This time-domain trace was recorded on a rotor test rig. Classify the rotor condition as one of: normal, misalignment, unbalance, looseness.
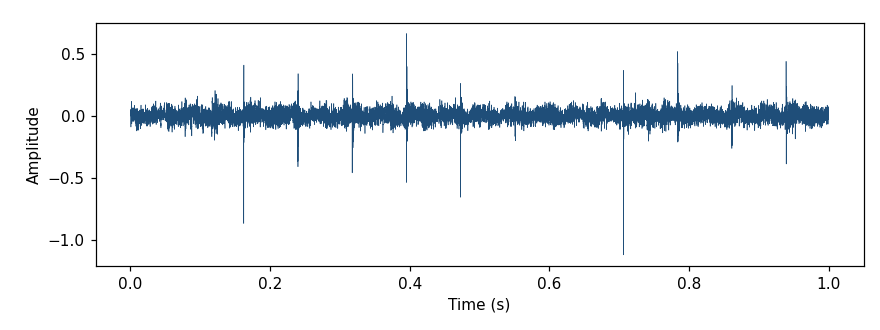
Answer: unbalance